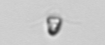
Label: Pyramimonas